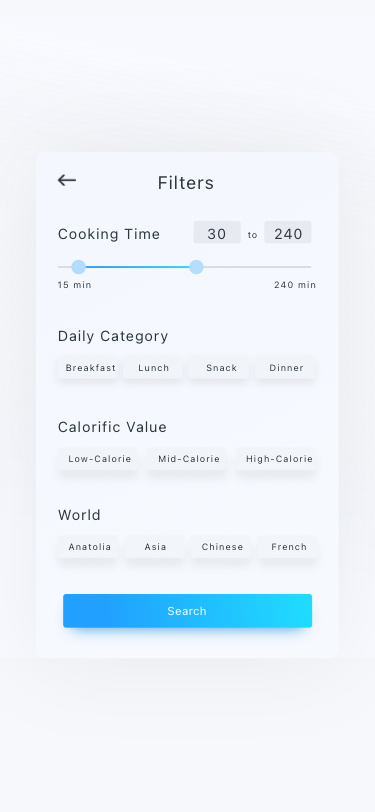
Text in this UI design:
to
30
240
Cooking Time
Filters
Daily Category
Calorific Value
World
240 min
15 min
Breakfast
Anatolia
Asia
Chinese
French
Low-Calorie
Mid-Calorie
High-Calorie
Lunch
Snack
Dinner
Search